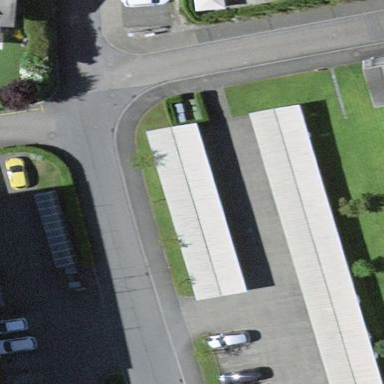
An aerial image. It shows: Carport structure.